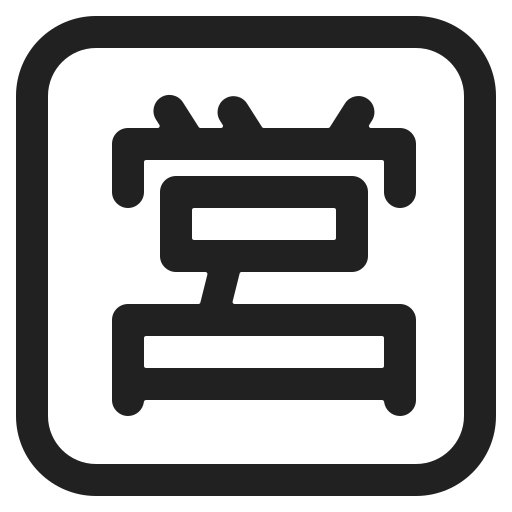
japanese open for business button high contrast